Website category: jobs
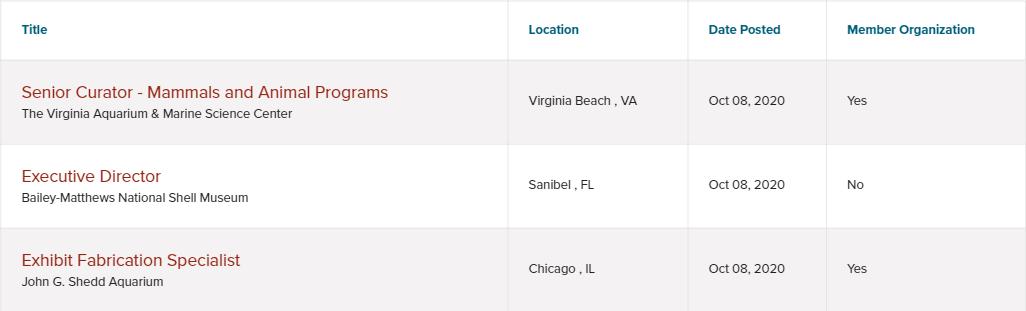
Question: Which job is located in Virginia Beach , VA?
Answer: Senior Curator - Mammals and Animal Programs

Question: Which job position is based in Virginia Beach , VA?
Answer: Senior Curator - Mammals and Animal Programs

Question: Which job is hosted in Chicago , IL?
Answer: Exhibit Fabrication Specialist

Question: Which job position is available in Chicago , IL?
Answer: Exhibit Fabrication Specialist

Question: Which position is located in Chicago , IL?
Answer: Exhibit Fabrication Specialist

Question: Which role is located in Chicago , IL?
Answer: Exhibit Fabrication Specialist

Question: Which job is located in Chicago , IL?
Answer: Exhibit Fabrication Specialist

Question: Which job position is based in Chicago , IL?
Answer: Exhibit Fabrication Specialist